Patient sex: F
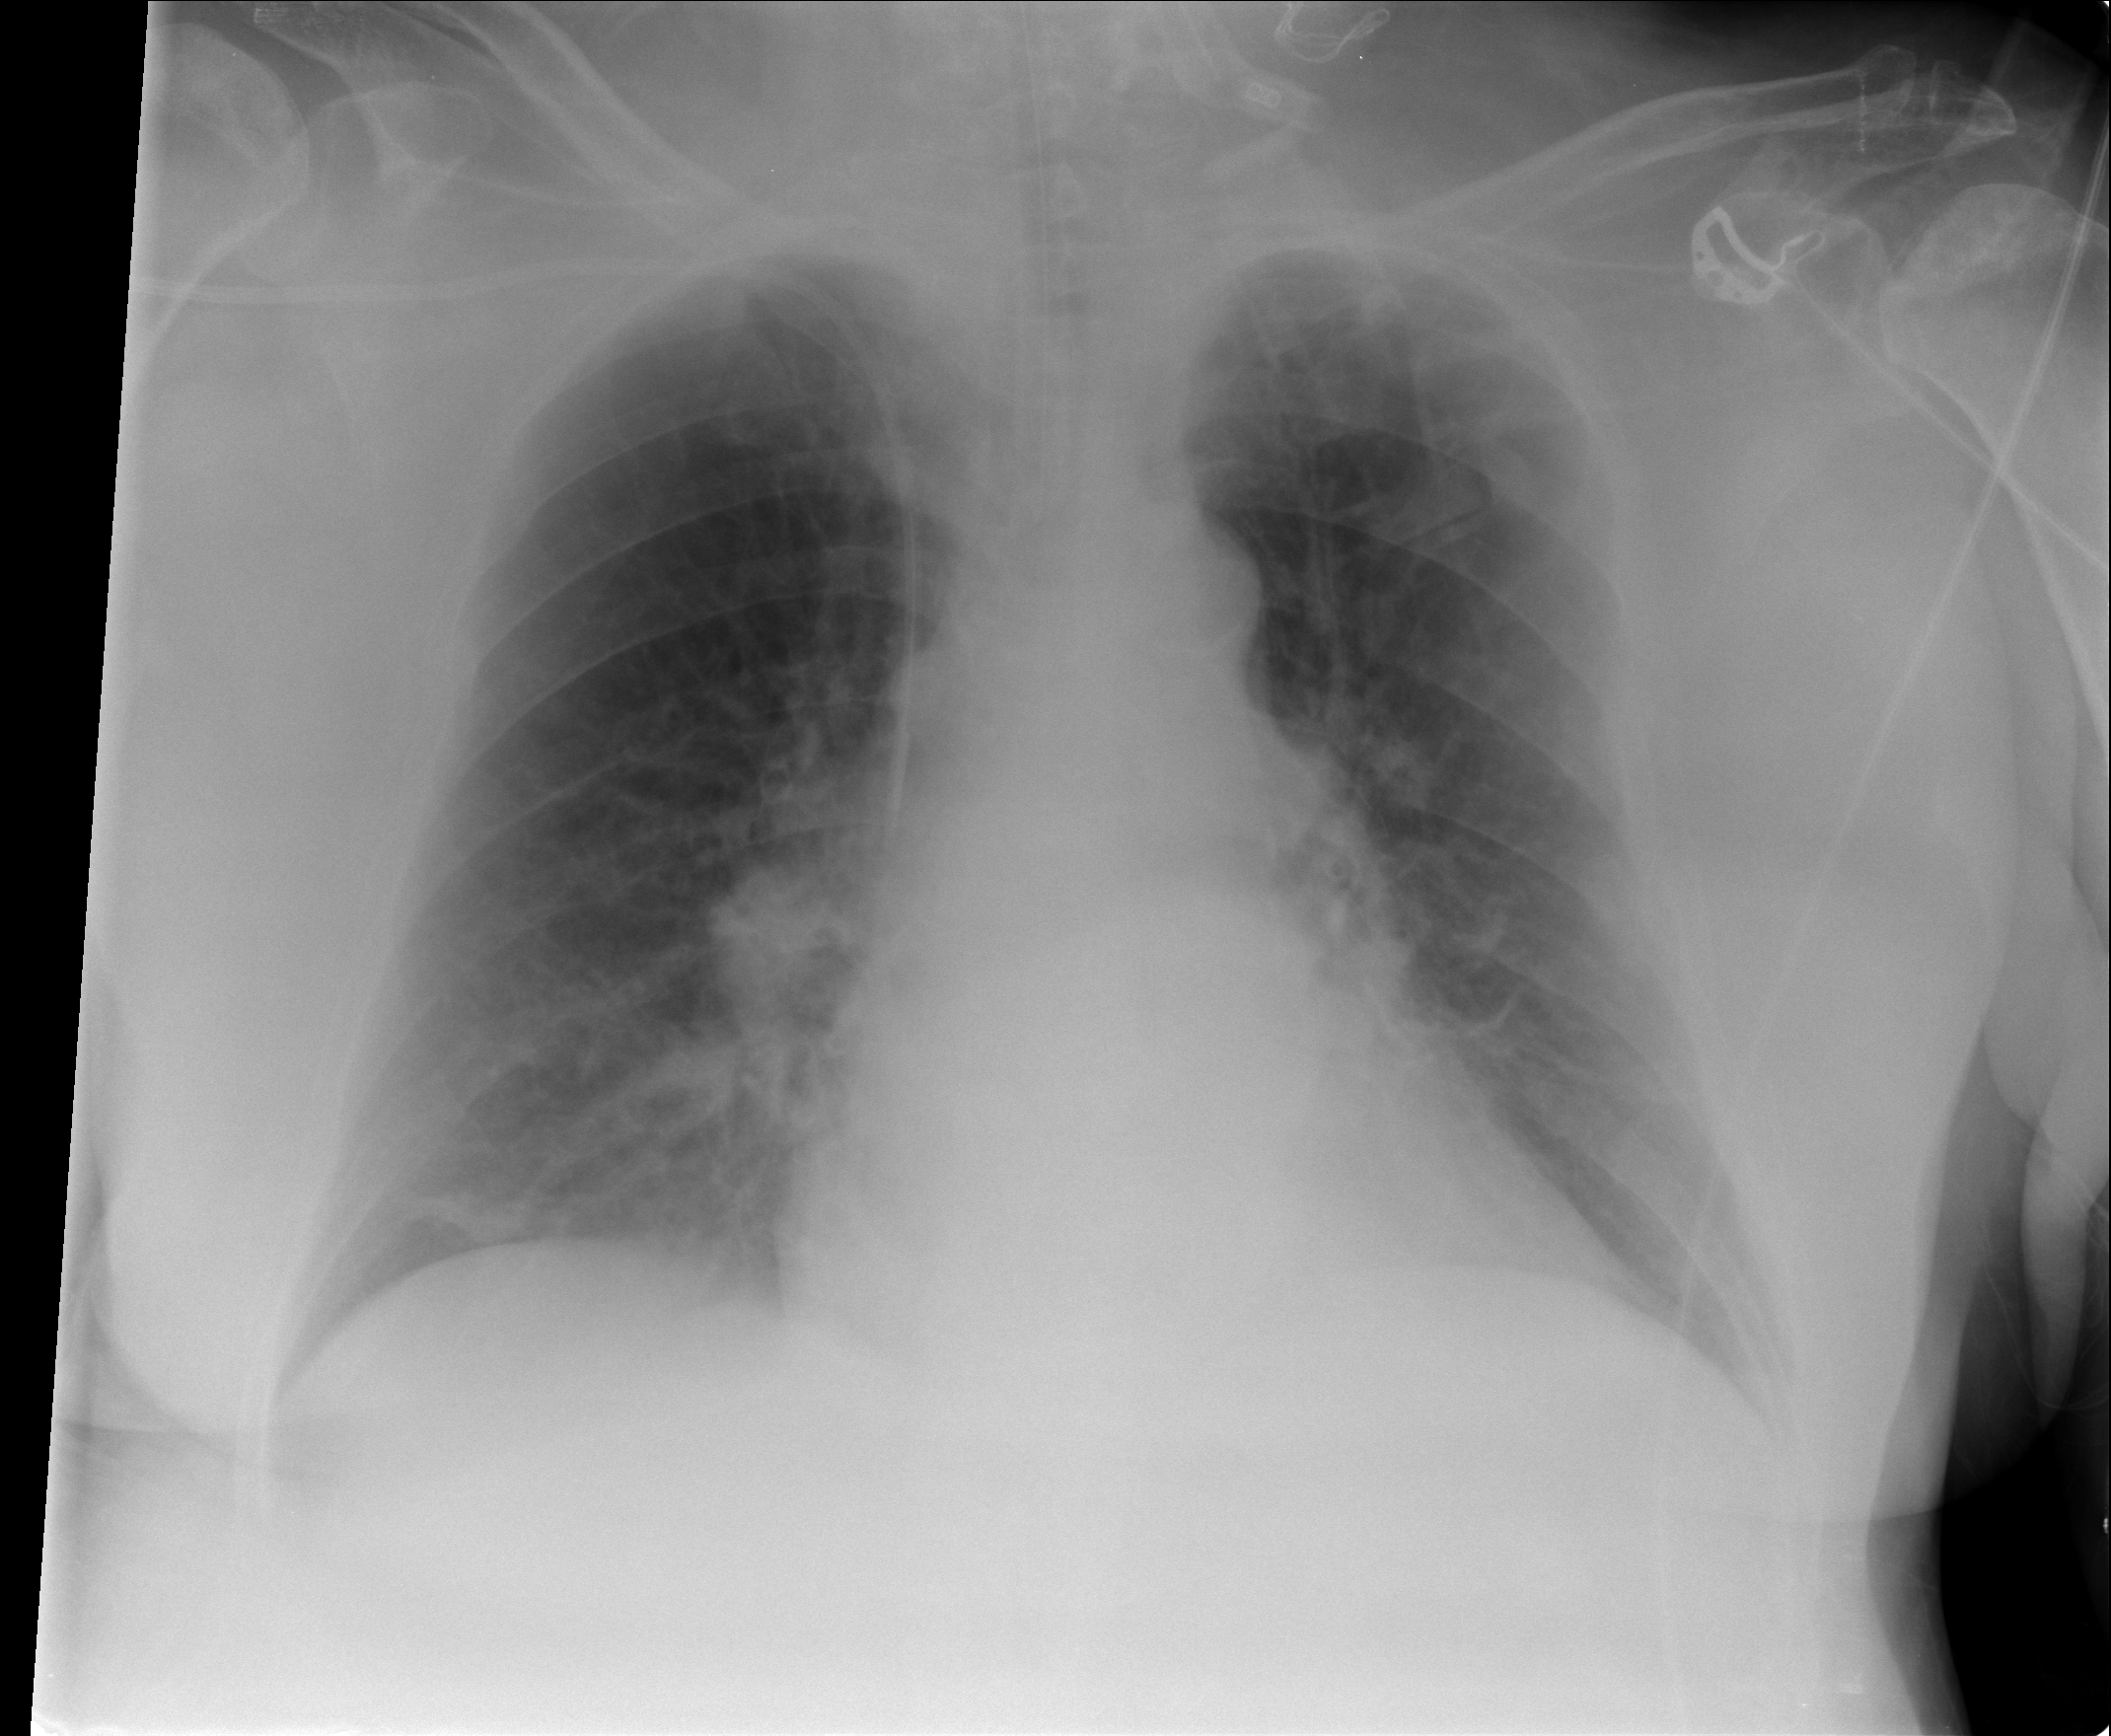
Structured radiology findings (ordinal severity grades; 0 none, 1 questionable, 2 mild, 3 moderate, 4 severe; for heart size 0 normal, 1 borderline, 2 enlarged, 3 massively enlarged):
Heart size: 1
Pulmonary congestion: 2
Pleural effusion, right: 0
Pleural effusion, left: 1
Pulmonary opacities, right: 1
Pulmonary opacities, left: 0
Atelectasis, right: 2
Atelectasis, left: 1